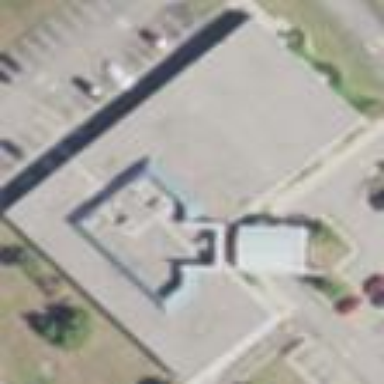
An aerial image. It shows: Clinic building offering healthcare services.